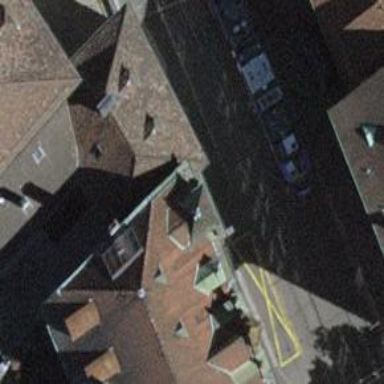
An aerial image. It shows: Restaurant.